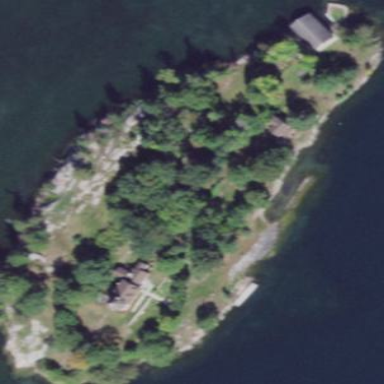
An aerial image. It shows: Islet.